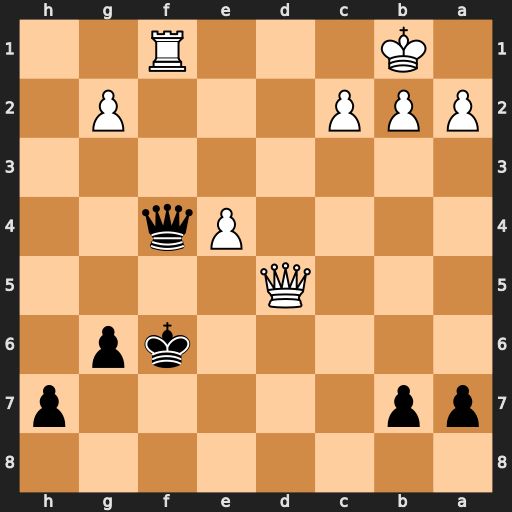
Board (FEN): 8/pp5p/5kp1/3Q4/4Pq2/8/PPP3P1/1K3R2
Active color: b
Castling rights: -
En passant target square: -
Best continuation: Qxf1+ Qd1 Qxd1#